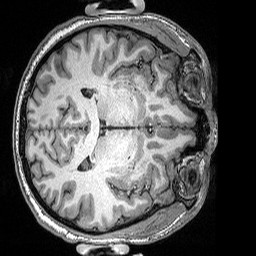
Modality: T1w
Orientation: axial